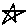
Label: star